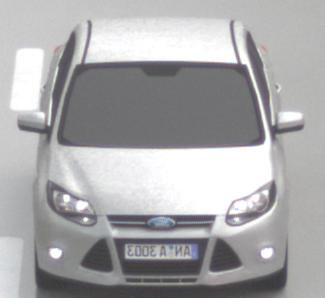
Make: Ford
Model: Focus 1.6 Ti-VCT
Detailed model: Focus (III)
Model produced from: 2011/09
Model produced until: 2014/09
Doors: 5
Color: white
Road condition: wet road
Daytime: morning or afternoon
Contrast: low contrast